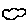
Label: cloud